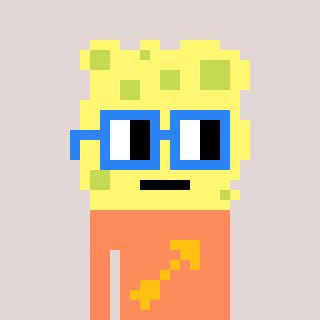
a pixel art character with square blue glasses, a sponge-shaped head and a peachy-colored body on a warm background